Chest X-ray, PA view. Patient: 61 years old, sex M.
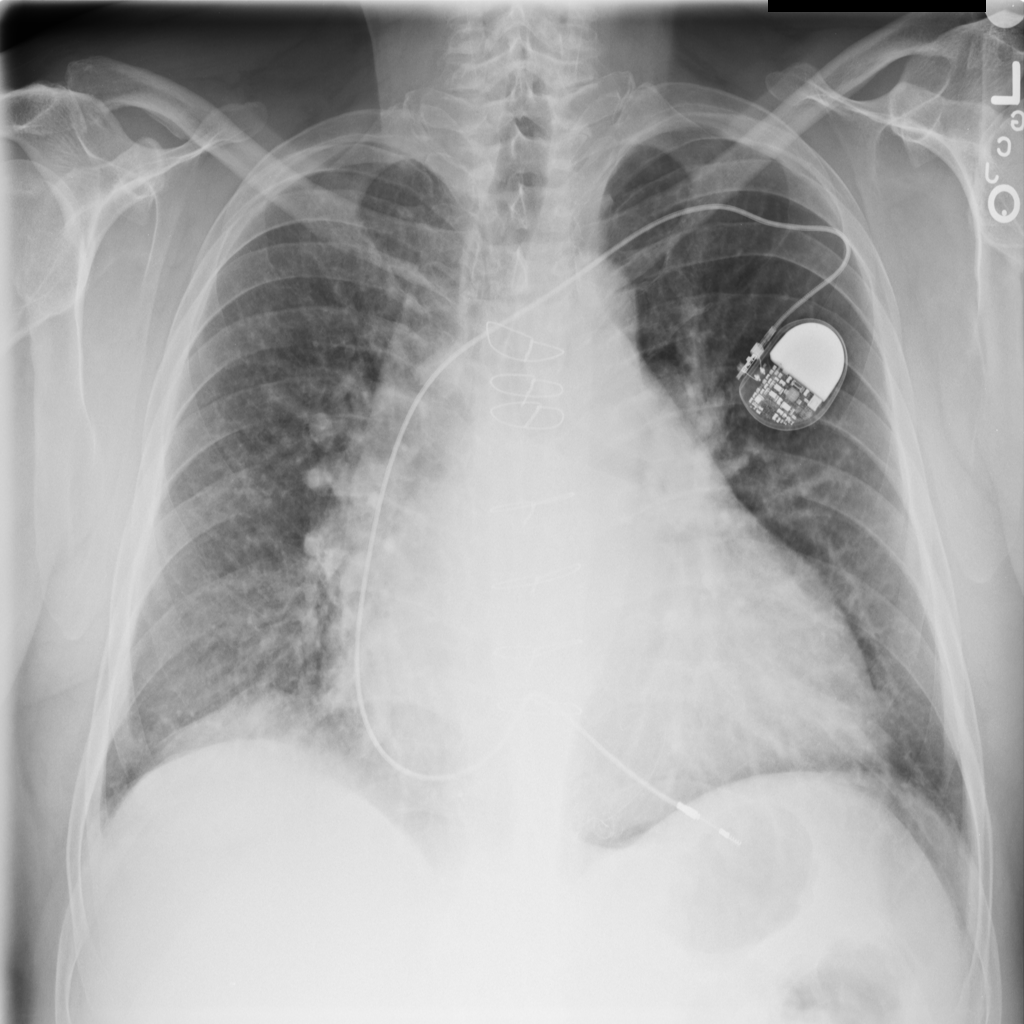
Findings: Atelectasis, Cardiomegaly